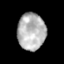
Tissue: skin
Cell type: Epithelial cells
Senescence score: 0.8603
Nuclear area (px): 1009
Mean DAPI intensity: 180.809